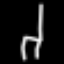
Label: chair